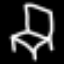
Label: chair